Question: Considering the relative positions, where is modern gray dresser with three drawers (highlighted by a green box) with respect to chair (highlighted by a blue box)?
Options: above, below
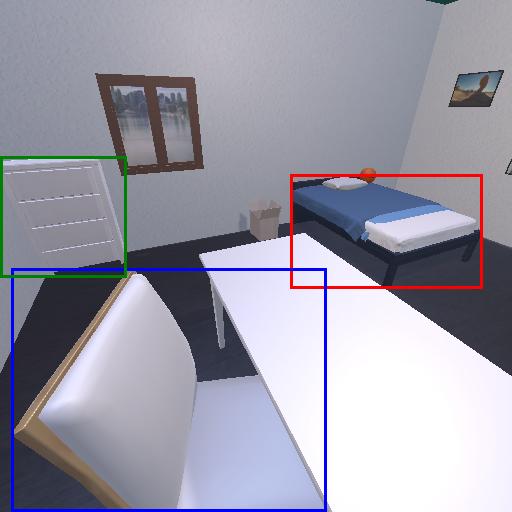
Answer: above